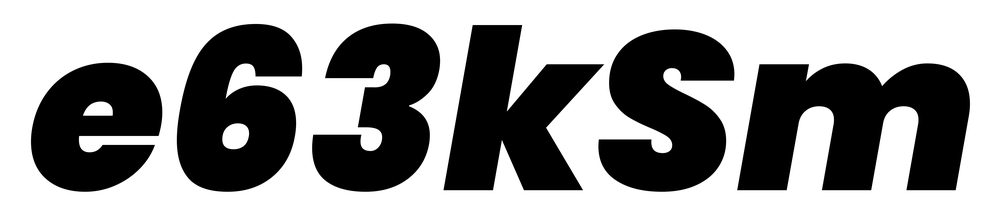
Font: Poppins-BlackItalic